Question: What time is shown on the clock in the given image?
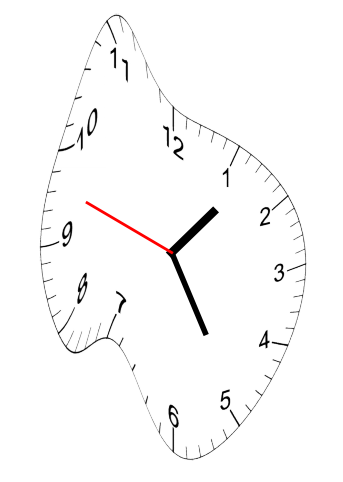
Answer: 01:24:48